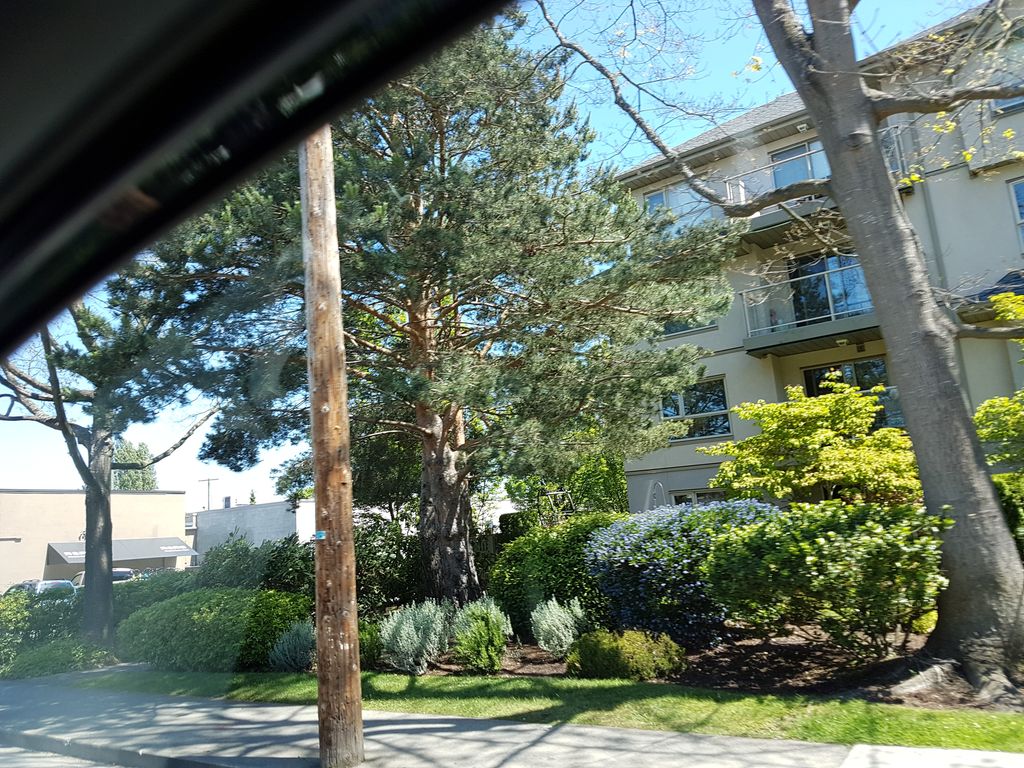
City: victoria